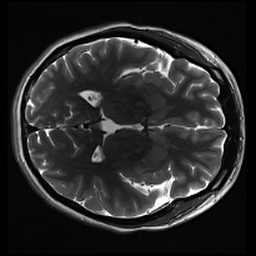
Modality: inplaneT2
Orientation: axial